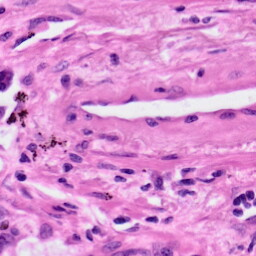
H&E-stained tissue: Lung